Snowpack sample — Buffalo Mountain, Silverthorne, Colorado, USA (2/22/26, 2:02 PM MST)
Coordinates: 39.622, -106.113
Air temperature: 33 °F
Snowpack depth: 63 cm
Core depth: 30 cm
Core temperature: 26.6 °F
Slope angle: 11°, slope face: 116°
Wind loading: low
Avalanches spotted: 0
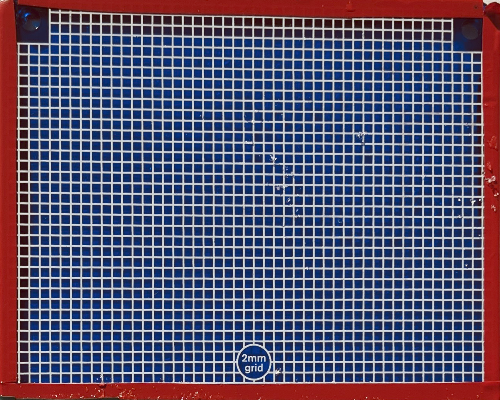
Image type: profile
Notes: In a firebreak similar to site 1, minimal wind loading with no spotted avalanches (not many faces in view though)